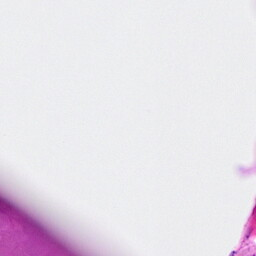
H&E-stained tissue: Breast